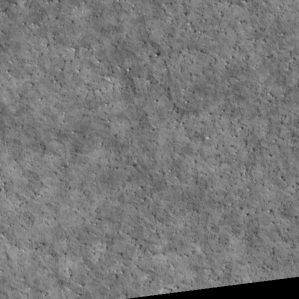
Label: non_frost